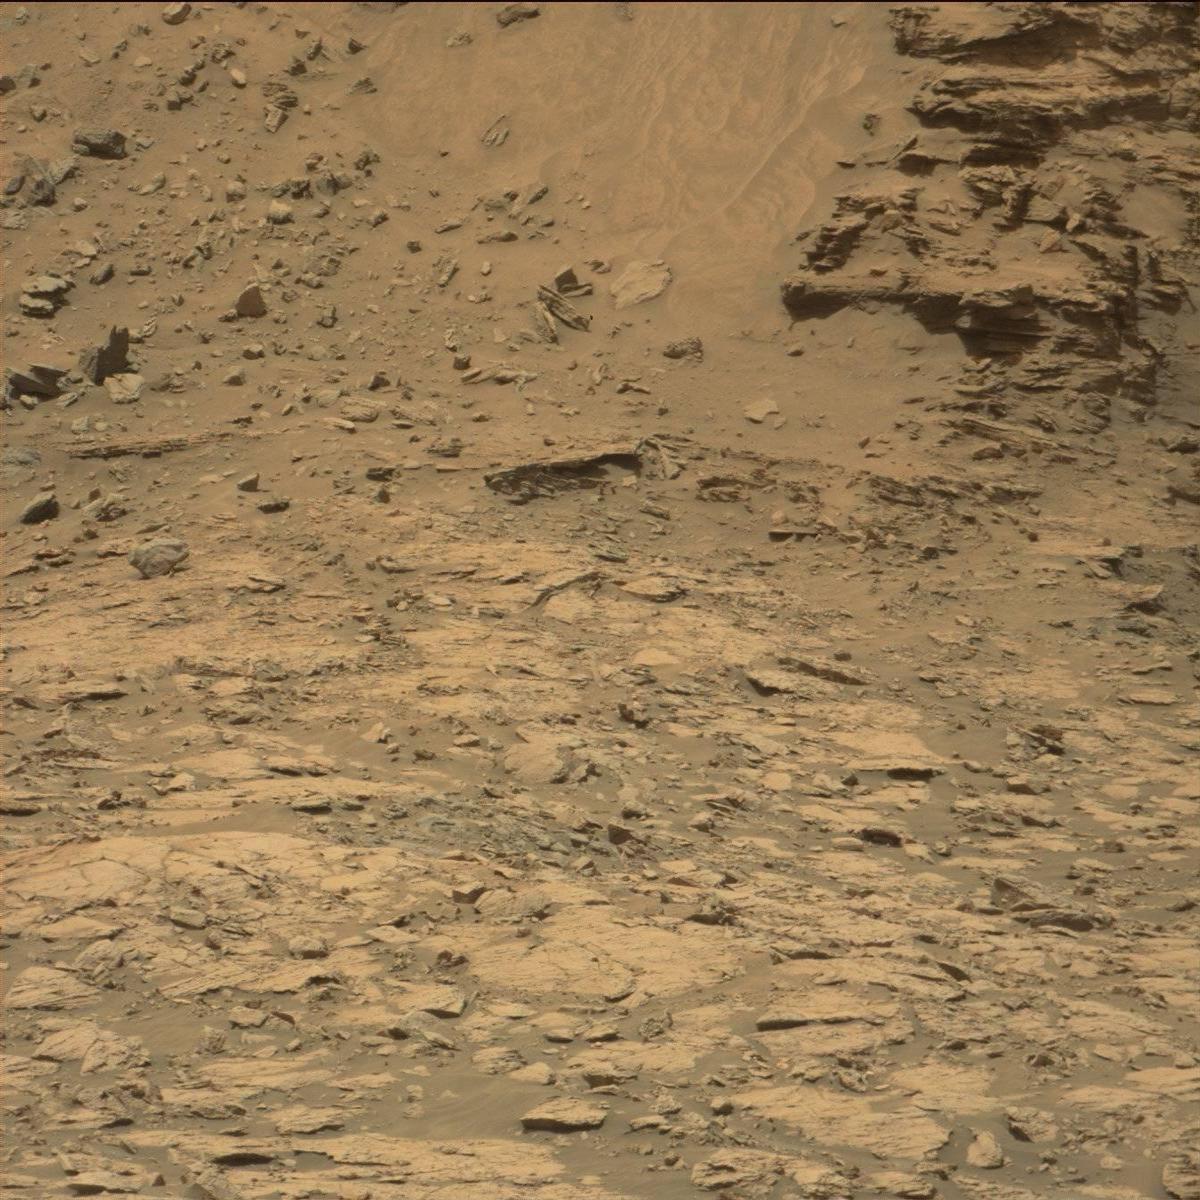
Terrain classes present: Bedrock, Sand / Soil